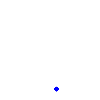
Particle: electron